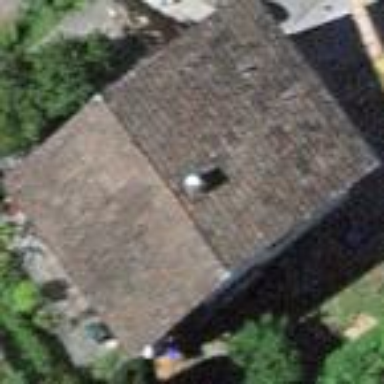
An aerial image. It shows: Detached building.